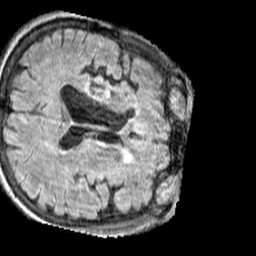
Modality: FLAIR
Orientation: axial
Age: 75
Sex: female
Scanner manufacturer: siemens
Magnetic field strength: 3 T
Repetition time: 5 s
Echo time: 0.387 s